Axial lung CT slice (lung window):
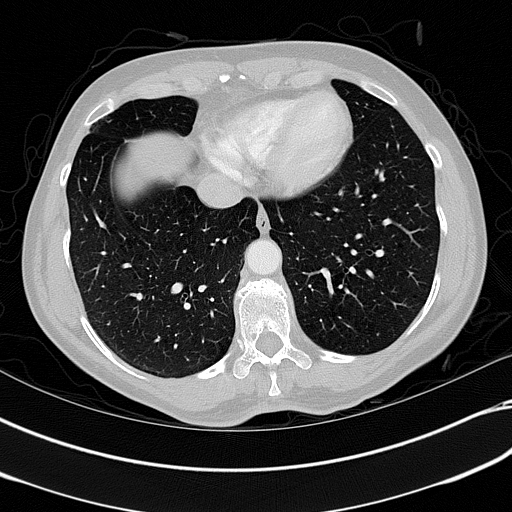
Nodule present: no